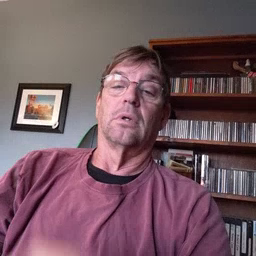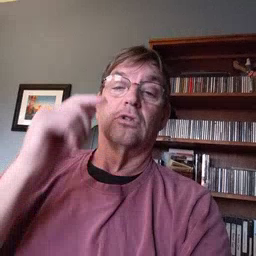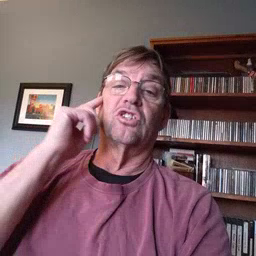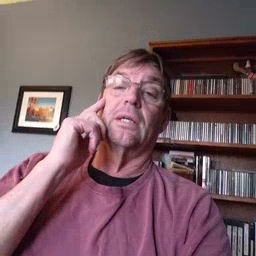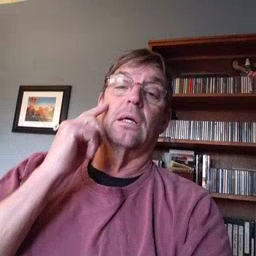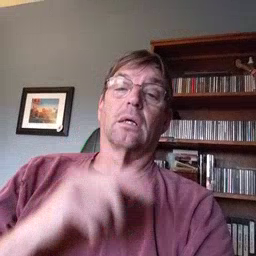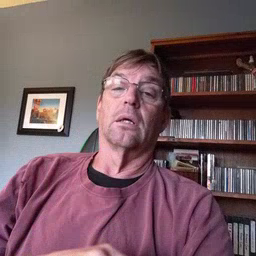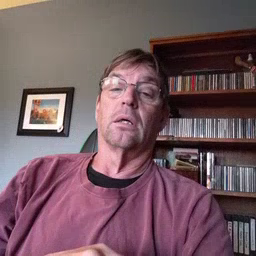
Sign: cheek